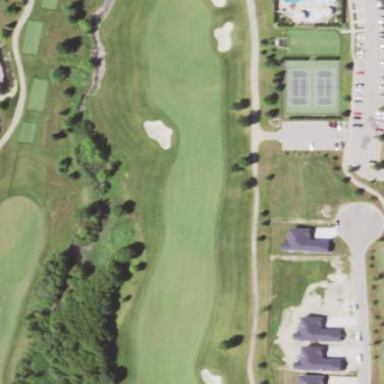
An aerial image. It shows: Grassy area designated as golf fairway.